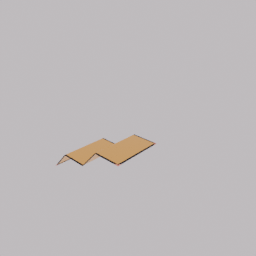
Label: decoration